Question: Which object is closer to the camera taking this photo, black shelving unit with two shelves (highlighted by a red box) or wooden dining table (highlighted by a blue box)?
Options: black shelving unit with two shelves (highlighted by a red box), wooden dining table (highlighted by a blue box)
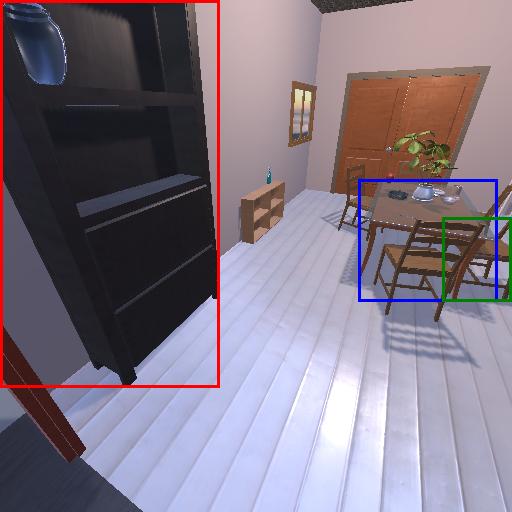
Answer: black shelving unit with two shelves (highlighted by a red box)